Field crop: maize
Growth stage: 2
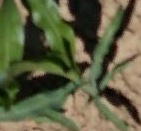
Species: maize